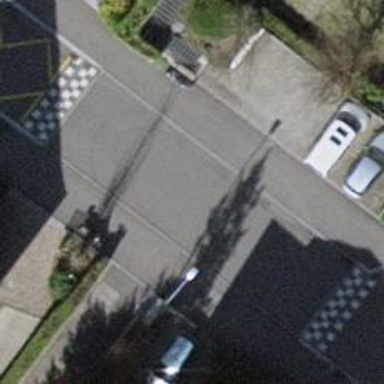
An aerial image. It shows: Unmarked crossing with traffic calming table.